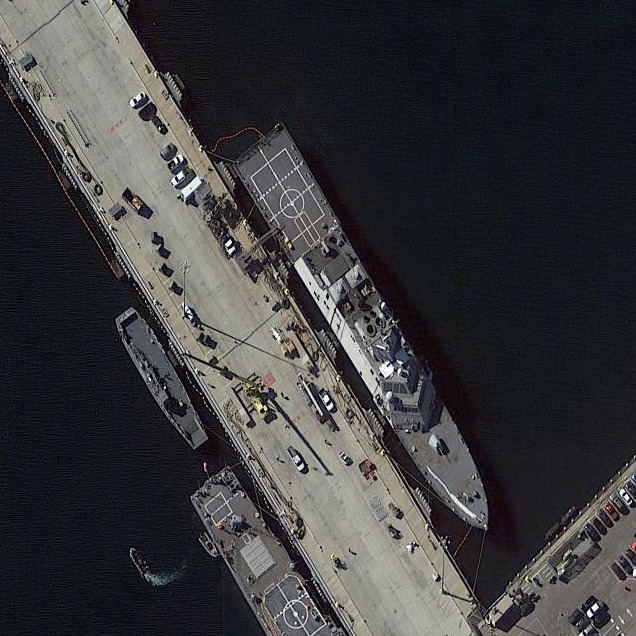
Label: Freedom-class_combat_ship